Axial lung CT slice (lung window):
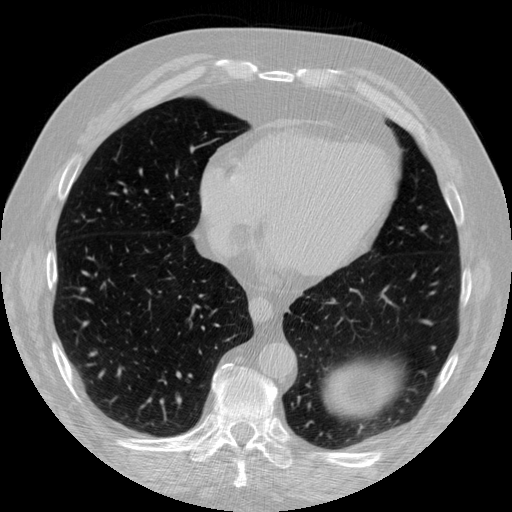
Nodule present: no